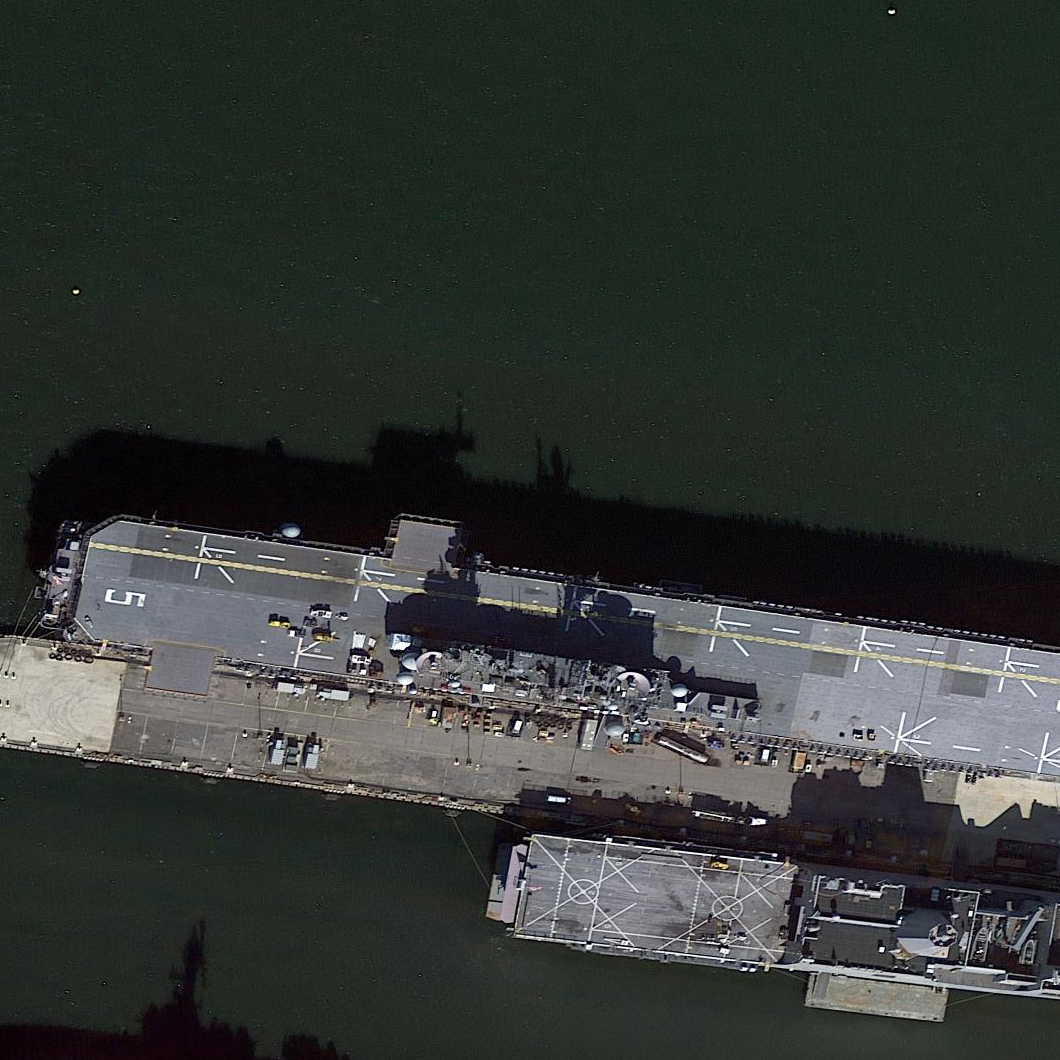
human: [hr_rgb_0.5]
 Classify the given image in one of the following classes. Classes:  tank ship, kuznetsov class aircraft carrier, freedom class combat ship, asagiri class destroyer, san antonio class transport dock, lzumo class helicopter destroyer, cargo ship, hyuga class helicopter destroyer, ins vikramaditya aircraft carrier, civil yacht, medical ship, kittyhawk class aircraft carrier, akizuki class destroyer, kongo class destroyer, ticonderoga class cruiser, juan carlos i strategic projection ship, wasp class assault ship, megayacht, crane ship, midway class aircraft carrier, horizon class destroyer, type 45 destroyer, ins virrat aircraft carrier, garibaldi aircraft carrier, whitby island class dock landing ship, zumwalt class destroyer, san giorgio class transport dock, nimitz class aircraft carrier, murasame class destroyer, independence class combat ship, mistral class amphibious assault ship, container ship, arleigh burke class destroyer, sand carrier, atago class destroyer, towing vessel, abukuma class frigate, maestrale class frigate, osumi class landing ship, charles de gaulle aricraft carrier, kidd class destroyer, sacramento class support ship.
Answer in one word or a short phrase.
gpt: Wasp class assault ship